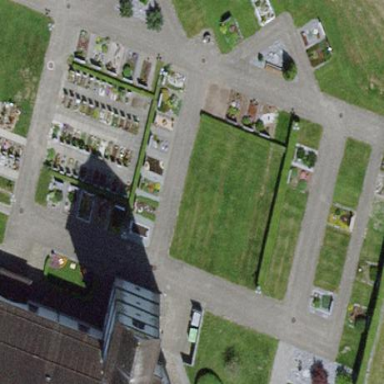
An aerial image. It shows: Grave yard.